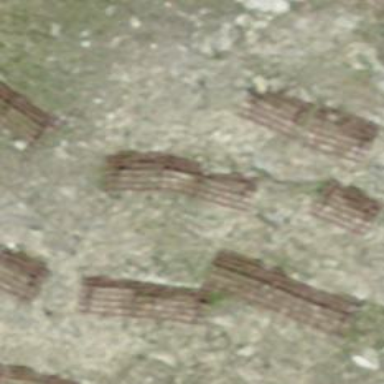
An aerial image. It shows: Snow fence.